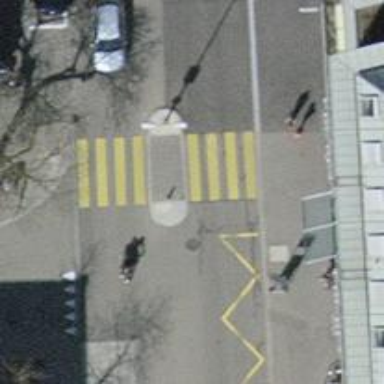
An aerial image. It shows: Uncontrolled crossing with central island on the road.